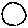
Label: circle